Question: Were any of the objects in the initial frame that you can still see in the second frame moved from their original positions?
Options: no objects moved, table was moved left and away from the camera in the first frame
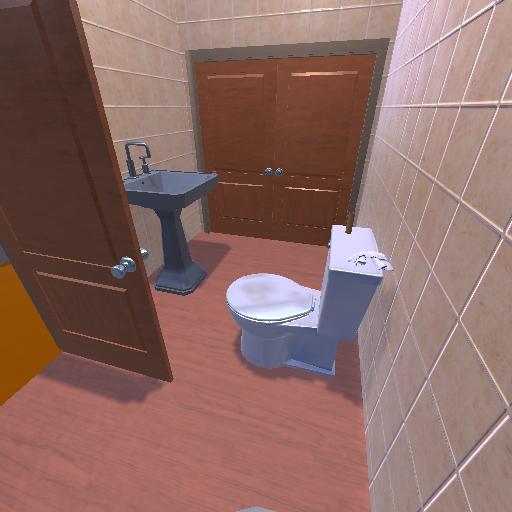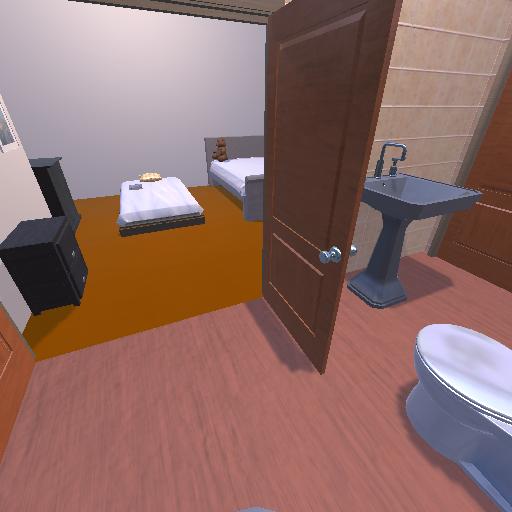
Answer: no objects moved